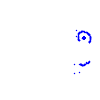
Particle: proton